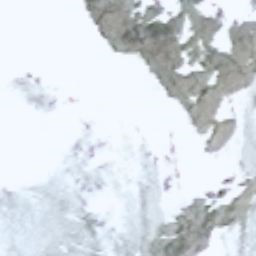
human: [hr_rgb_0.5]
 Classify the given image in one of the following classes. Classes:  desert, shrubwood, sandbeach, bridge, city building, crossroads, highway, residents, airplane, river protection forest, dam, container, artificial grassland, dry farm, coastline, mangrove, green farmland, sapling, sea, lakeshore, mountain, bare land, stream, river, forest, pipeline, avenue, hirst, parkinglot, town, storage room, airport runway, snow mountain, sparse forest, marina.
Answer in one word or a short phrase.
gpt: snow mountain